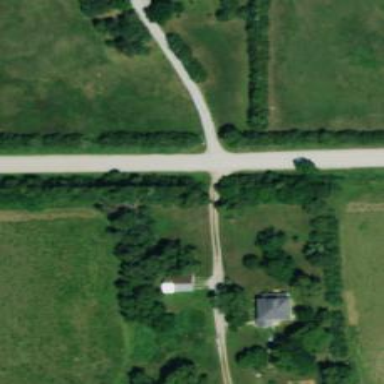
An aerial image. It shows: Driveway.